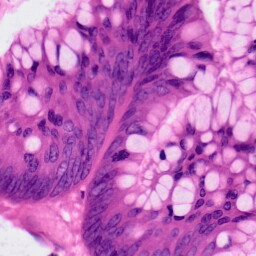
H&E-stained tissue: Colon